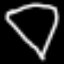
Label: diamond